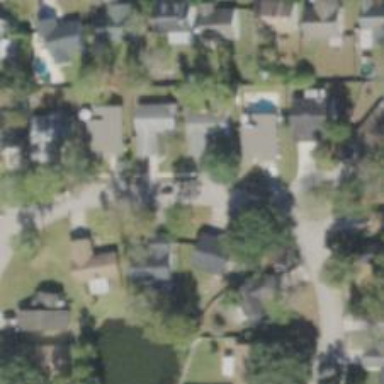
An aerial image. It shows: Residential road.